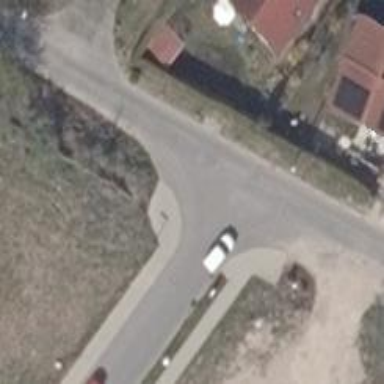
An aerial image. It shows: Unmarked road crossing.